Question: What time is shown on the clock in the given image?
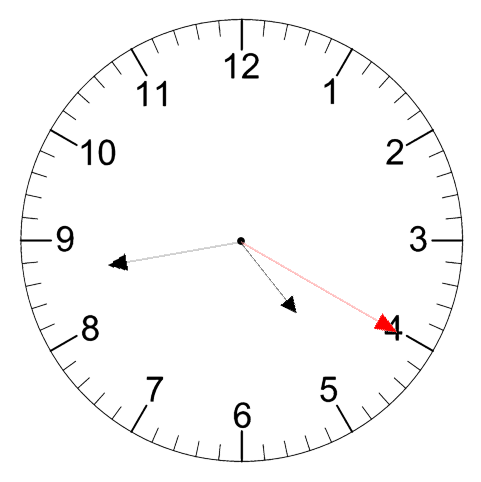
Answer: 04:43:20